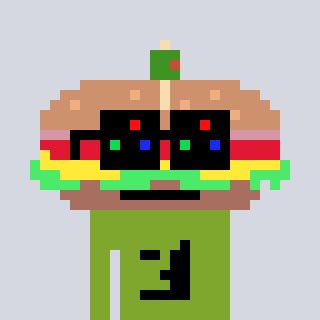
a pixel art character with square black sunglasses, a sandwich-shaped head and a slimegreen-colored body on a cool background